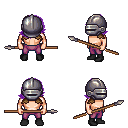
a pixel art fantasy rpg character, male body template, human, light skin, leather shoulder armor, magenta pants, purple swoop hairstyle, metal helm, black shoes, spear, four views (front, back, left, right), 2x2 character sprite sheet, small pixel art, hard edges, no anti-aliasing